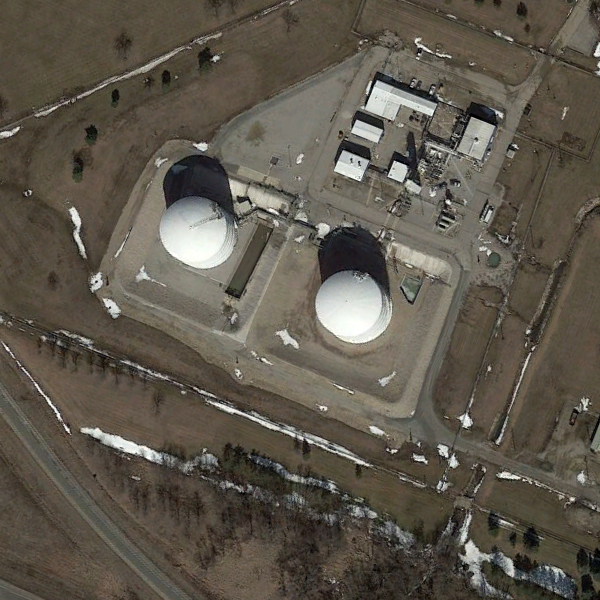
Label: StorageTanks